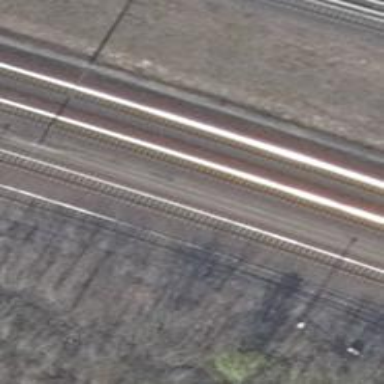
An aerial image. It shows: Railway switch with the turnout on the right side.